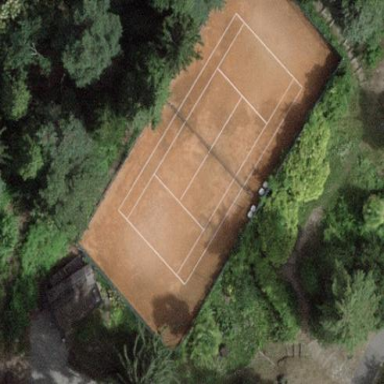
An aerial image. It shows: Tennis court on pitch designated for leisure land.